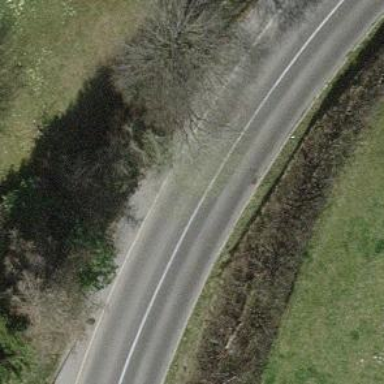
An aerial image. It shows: Unclassified road with asphalt surface. There is marked cycle lane on the left side of the road.